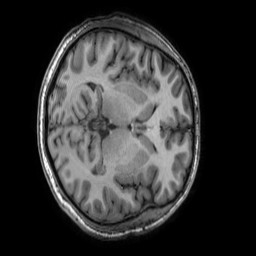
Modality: T1w
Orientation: axial
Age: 30
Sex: male
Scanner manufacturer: ge
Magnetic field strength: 3 T
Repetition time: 0.009139 s
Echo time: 0.003788 s